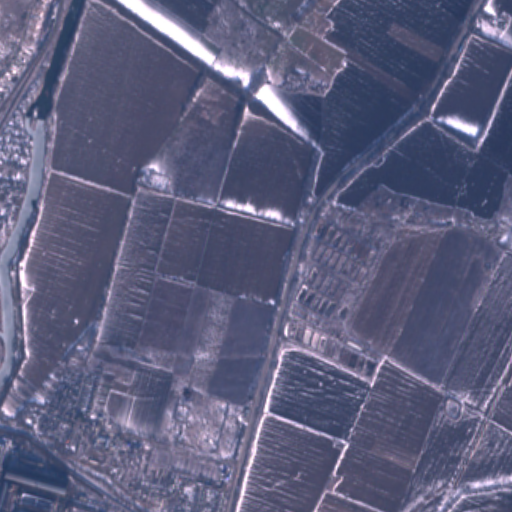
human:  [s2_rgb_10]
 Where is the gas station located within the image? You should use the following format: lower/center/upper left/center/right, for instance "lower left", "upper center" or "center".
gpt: The gas station is located in the lower center of the image.
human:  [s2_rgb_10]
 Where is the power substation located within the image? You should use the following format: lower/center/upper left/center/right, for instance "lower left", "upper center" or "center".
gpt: The power substation is located in the lower left of the image.
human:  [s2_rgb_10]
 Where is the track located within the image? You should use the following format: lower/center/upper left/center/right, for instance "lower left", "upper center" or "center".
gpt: There is no track in the image.